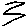
Label: zigzag